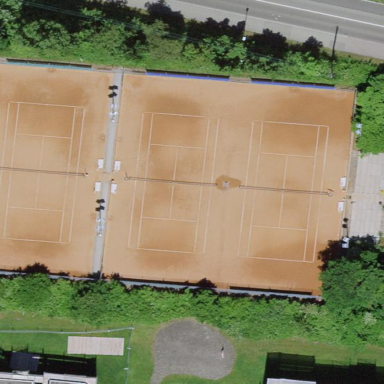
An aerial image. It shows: Sports centre featuring tennis facilities.